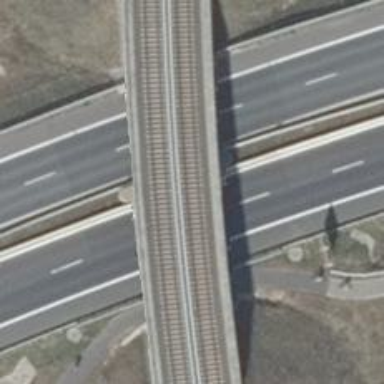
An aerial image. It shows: Bridge used by the electrified light rail system.